Field crop: maize
Growth stage: 2
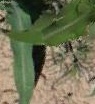
Species: maize